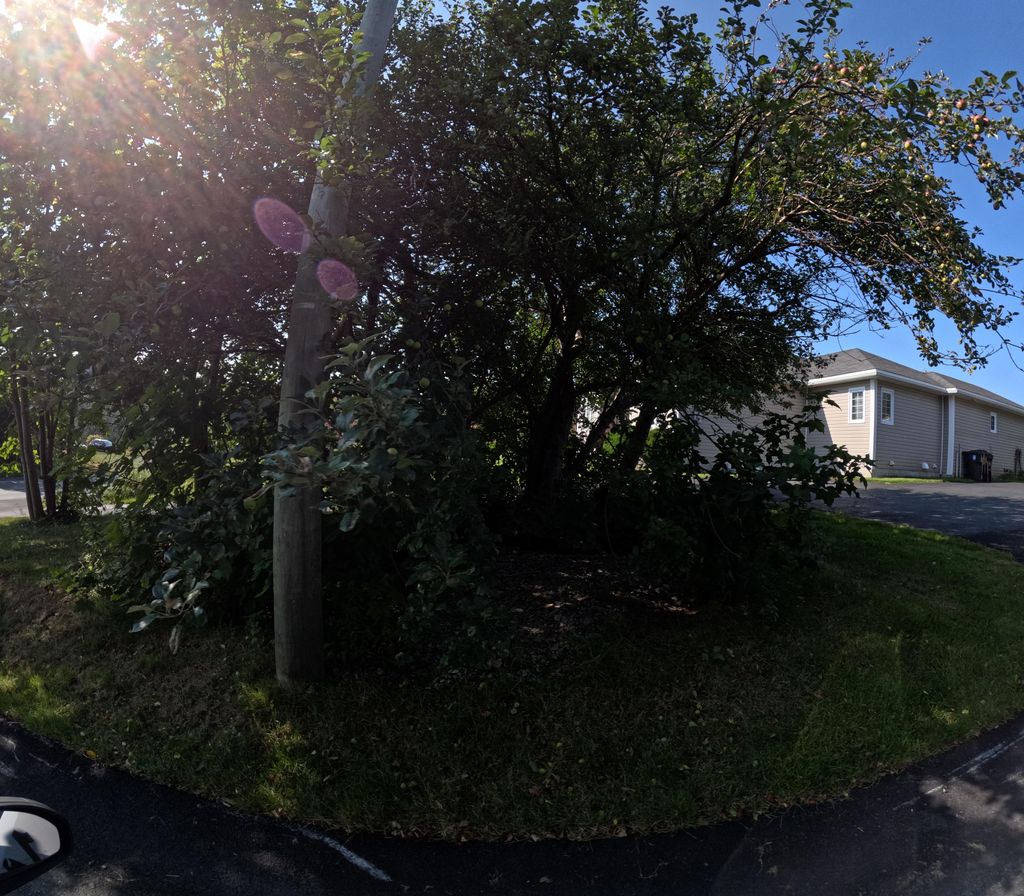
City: st_johns